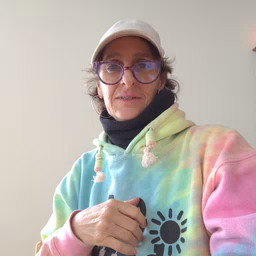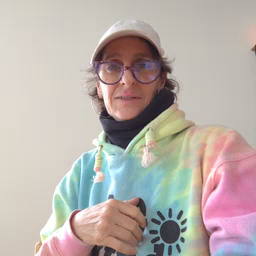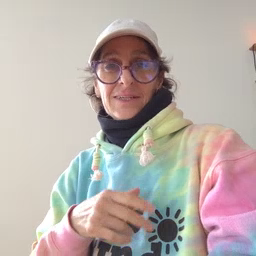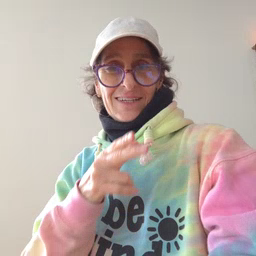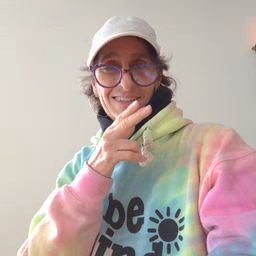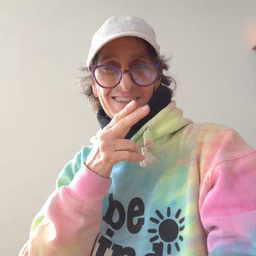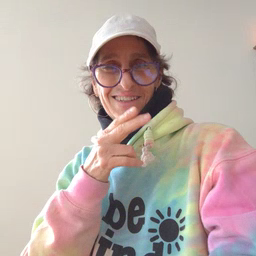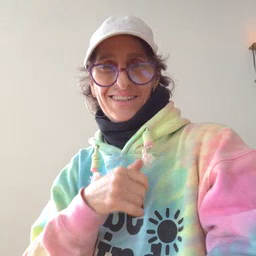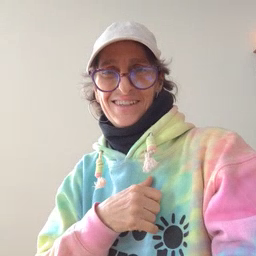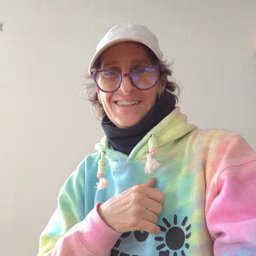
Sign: hen